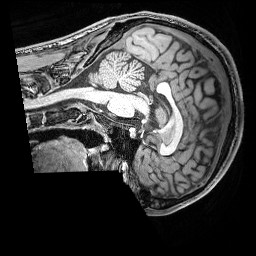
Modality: T1w
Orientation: sagittal
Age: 21
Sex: male
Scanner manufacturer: siemens
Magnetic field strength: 3 T
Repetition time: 2.53 s
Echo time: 0.00388 s